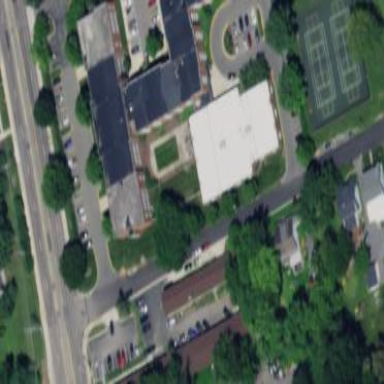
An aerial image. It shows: Community center building.